Question: I've found a bottleneck in my app that keeps growing as data in my files grow (see attached screenshot of VisualVM below).
Below is the 'getFileContentsAsList' code. How can this be made better performance-wise? I've read several posts on efficient File I/O and some have suggested 'Scanner' as a way to efficiently read from a file. I've also tried Apache Commons 'readFileToString' but that's not running fast as well.
The data file that's causing the app to run slower is 8 KB...that doesn't seem too big to me.
I could convert to an embedded database like Apache Derby if that seems like a better route. Ultimately looking for what will help the application run faster (It's a Java 1.7 Swing app BTW).
Here's the code for 'getFileContentsAsList':
'''
public static List<String> getFileContentsAsList(String filePath) throws IOException {
if (ReceiptPrinterStringUtils.isNullOrEmpty(filePath)) throw new IllegalArgumentException("File path must not be null or empty");
Scanner s = null;
List<String> records = new ArrayList<String>();
try {
s = new Scanner(new BufferedReader(new FileReader(filePath)));
s.useDelimiter(FileDelimiters.RECORD);
while (s.hasNext()) {
records.add(s.next());
}
} finally {
if (s != null) {
s.close();
}
}
return records;
}
'''

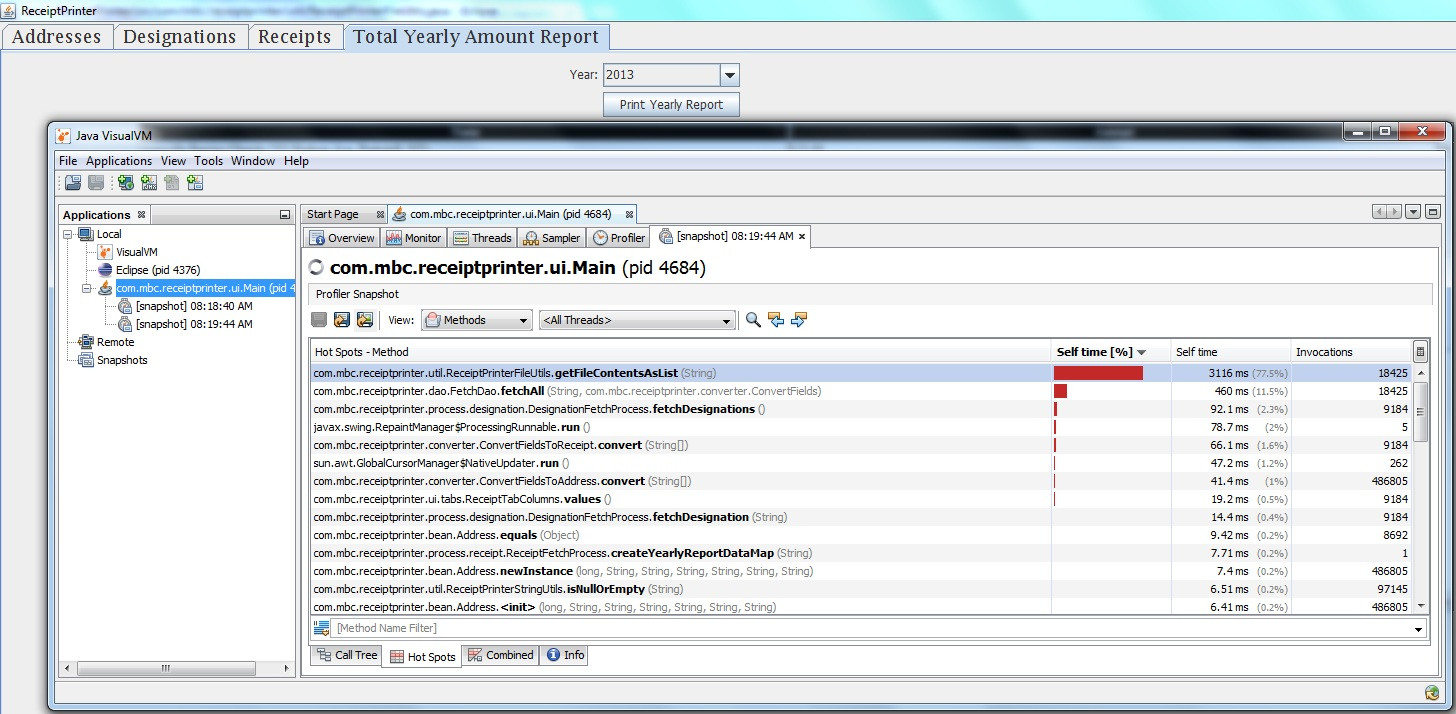
Answer: So, file.io gets to be REAL expensive if you do it a lot...as seen in my screen shot and original code, 'getFileContentsAsList', which contains file.io calls, gets invoked quite a bit (18.425 times). VisualVM is a real gem of a tool to point out bottlenecks like these!
After contemplating over various ways to improve performance, it dawned on me that possibly the best way is to do file.io calls as little as possible. So, I decided to use private static variables to hold the file contents and to only do file.io in the static initializer and when a file is written to. As my application is (fortunately) not doing excessive writing (but excessive reading), this makes for a much better performing application.
Here's the source for the entire class that contains the 'getFileContentsAsList' method. I took a snapshot of that method and it now runs in 57.2 ms (down from 3116 ms). Also, it was my longest running method and is now my 4th longest running method. The top 5 longest running methods run for a total of 498.8 ms now as opposed to the ones in the original screenshot that ran for a total of 3812.9 ms. That's a percentage decrease of about 85%
[100 * (498.8 - 3812.9) / 3812.9].
'''
package com.mbc.receiptprinter.util;
import java.io.File;
import java.io.IOException;
import java.util.ArrayList;
import java.util.Arrays;
import java.util.HashMap;
import java.util.List;
import java.util.Map;
import java.util.logging.Level;
import org.apache.commons.io.FileUtils;
import com.mbc.receiptprinter.constant.FileDelimiters;
import com.mbc.receiptprinter.constant.FilePaths;
/*
* Various File utility functions. This class uses the Apache Commons FileUtils class.
*/
public class ReceiptPrinterFileUtils {
private static Map<String, String> fileContents = new HashMap<String, String>();
private static Map<String, Boolean> fileHasBeenUpdated = new HashMap<String, Boolean>();
static {
for (FilePaths fp : FilePaths.values()) {
File f = new File(fp.getPath());
try {
FileUtils.touch(f);
fileHasBeenUpdated.put(fp.getPath(), false);
fileContents.put(fp.getPath(), FileUtils.readFileToString(f));
} catch (IOException e) {
ReceiptPrinterLogger.logMessage(ReceiptPrinterFileUtils.class,
Level.SEVERE,
"IOException while performing FileUtils.touch in static block of ReceiptPrinterFileUtils", e);
}
}
}
public static String getFileContents(String filePath) throws IOException {
if (ReceiptPrinterStringUtils.isNullOrEmpty(filePath)) throw new IllegalArgumentException("File path must not be null or empty");
File f = new File(filePath);
if (fileHasBeenUpdated.get(filePath)) {
fileContents.put(filePath, FileUtils.readFileToString(f));
fileHasBeenUpdated.put(filePath, false);
}
return fileContents.get(filePath);
}
public static List<String> convertFileContentsToList(String fileContents) {
List<String> records = new ArrayList<String>();
if (fileContents.contains(FileDelimiters.RECORD)) {
records = Arrays.asList(fileContents.split(FileDelimiters.RECORD));
}
return records;
}
public static void writeStringToFile(String filePath, String data) throws IOException {
fileHasBeenUpdated.put(filePath, true);
FileUtils.writeStringToFile(new File(filePath), data);
}
public static void writeStringToFile(String filePath, String data, boolean append) throws IOException {
fileHasBeenUpdated.put(filePath, true);
FileUtils.writeStringToFile(new File(filePath), data, append);
}
}
'''